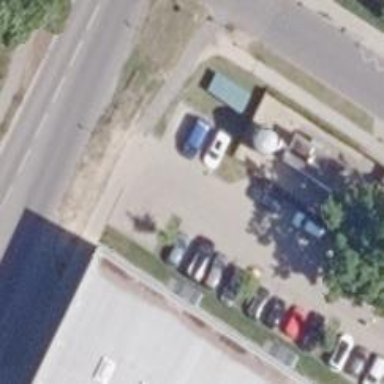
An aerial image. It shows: Parking space.